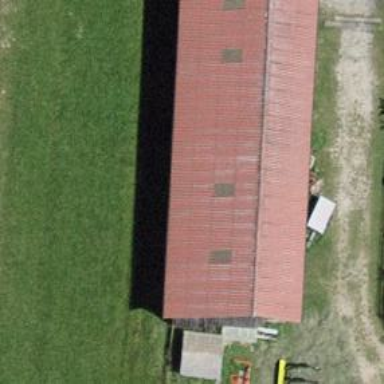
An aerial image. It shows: Rural barn.